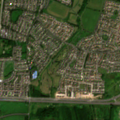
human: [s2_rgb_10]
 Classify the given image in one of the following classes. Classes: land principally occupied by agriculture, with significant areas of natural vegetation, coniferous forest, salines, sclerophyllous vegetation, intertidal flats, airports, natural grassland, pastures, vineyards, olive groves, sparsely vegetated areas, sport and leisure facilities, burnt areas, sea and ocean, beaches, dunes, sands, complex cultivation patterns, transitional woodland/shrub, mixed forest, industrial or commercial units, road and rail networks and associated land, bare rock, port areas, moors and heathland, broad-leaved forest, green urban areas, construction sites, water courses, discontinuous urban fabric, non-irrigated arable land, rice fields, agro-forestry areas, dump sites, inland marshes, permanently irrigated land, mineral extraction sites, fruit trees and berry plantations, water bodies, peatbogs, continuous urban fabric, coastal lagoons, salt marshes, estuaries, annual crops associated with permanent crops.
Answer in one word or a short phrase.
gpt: discontinuous urban fabric, road and rail networks and associated land, green urban areas, pastures